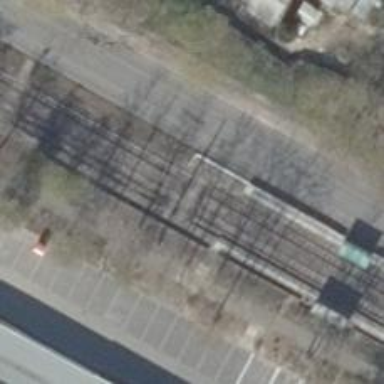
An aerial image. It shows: Tram crossing on the railway.